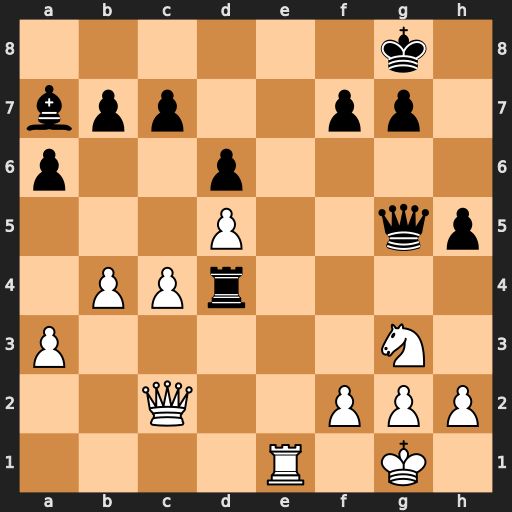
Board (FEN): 6k1/bpp2pp1/p2p4/3P2qp/1PPr4/P5N1/2Q2PPP/4R1K1
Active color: w
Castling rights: -
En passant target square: -
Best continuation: Re8#